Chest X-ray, AP view. Patient: 28 years old, sex M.
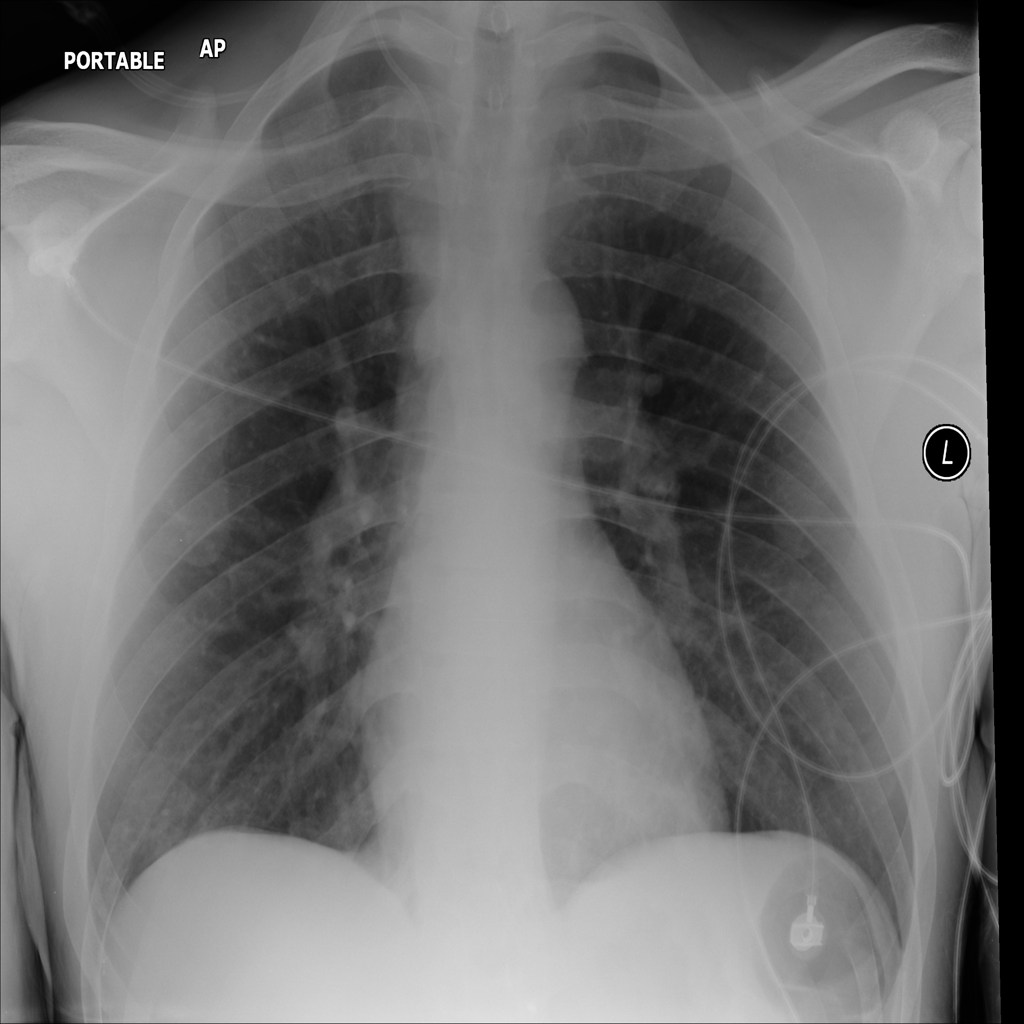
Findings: Infiltration